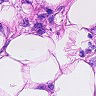
Metastatic tissue present: yes